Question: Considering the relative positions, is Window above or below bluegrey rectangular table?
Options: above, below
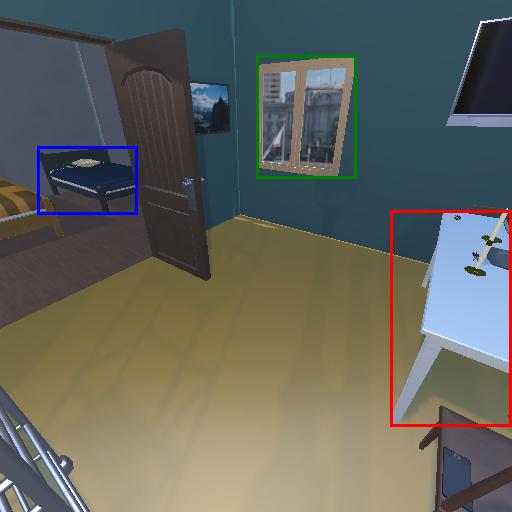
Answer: above